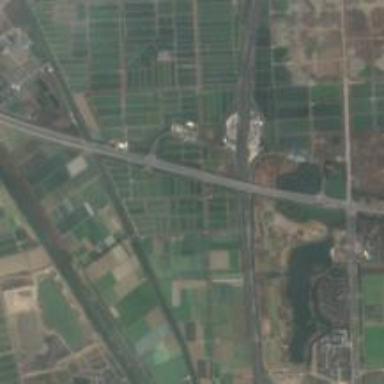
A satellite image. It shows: Motorway junction.